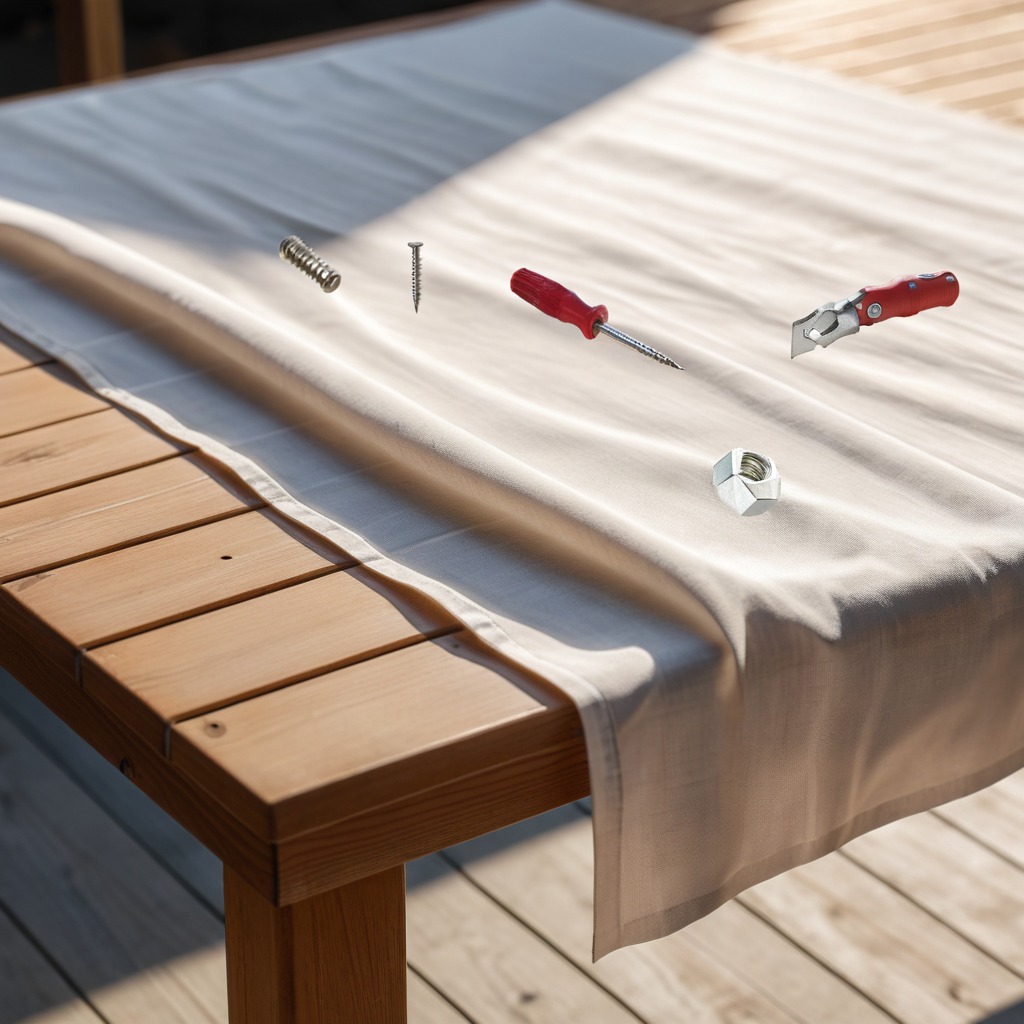
A utility knife, a metal machine screw, a coiled metal spring, a screwdriver, and a metal nut are lying on a wooden table in an outdoor workshop during daytime bright natural light soft shadows worn but beneath the cloth.